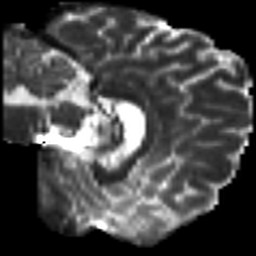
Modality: T2w
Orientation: sagittal
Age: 25
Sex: male
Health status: healthy
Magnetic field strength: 3 T
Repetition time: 8.4 s
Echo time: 0.0926 s